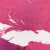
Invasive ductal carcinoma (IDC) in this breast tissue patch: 0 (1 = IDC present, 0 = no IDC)